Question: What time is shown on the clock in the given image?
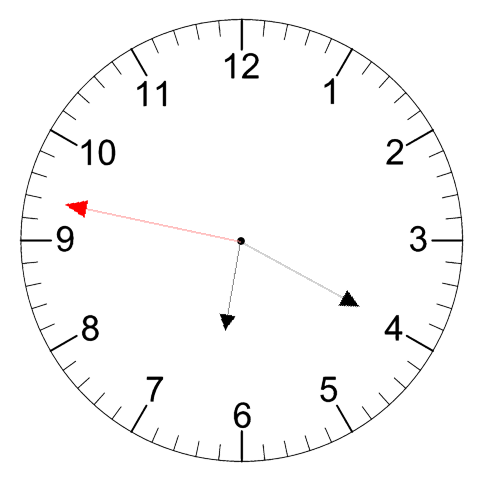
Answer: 06:19:47